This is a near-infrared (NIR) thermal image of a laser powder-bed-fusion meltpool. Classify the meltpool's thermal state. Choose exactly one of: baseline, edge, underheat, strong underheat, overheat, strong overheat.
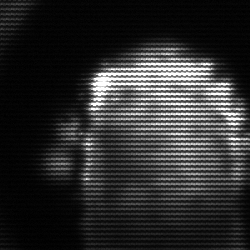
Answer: baseline